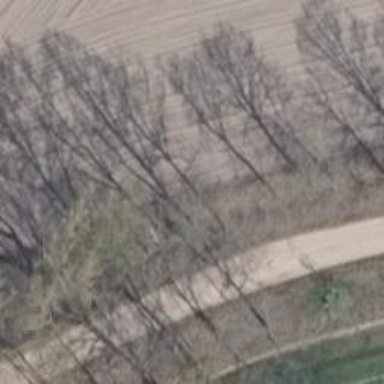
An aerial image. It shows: Row of trees in natural setting.